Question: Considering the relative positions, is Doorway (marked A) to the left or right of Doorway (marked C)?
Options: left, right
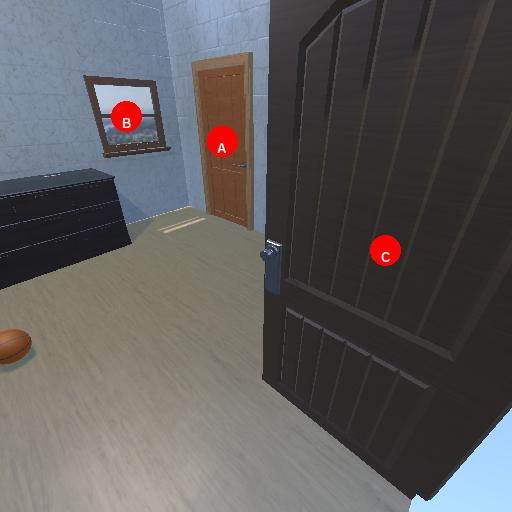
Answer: left